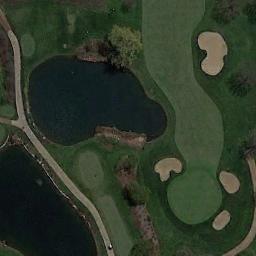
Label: golf_course